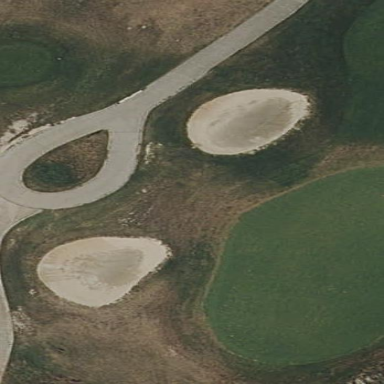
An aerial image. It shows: Rough area in golf course.